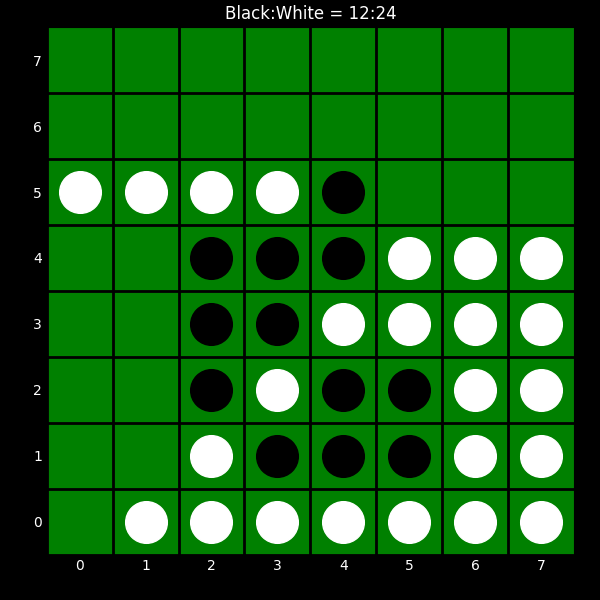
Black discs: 12
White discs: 24